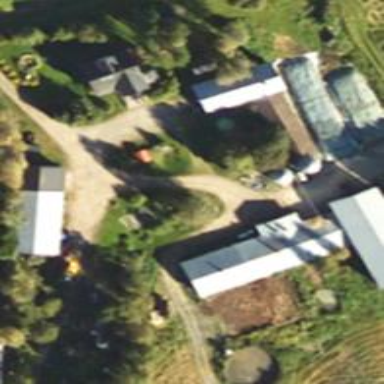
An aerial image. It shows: Farmyard area.